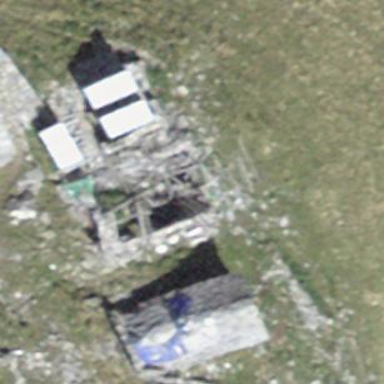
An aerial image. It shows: Historic building now in ruins.